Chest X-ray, AP view. Patient: 57 years old, sex M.
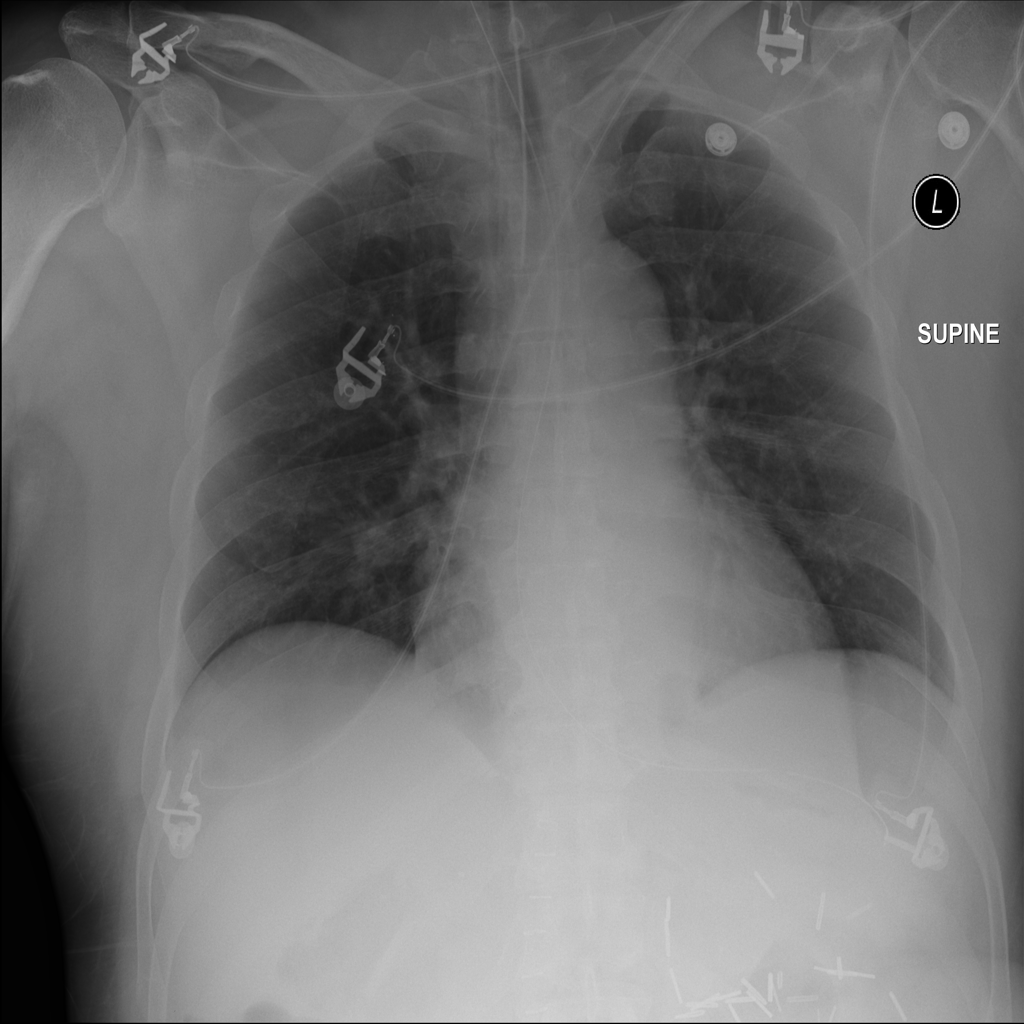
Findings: No Finding